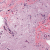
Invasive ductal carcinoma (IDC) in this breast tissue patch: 0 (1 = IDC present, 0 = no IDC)